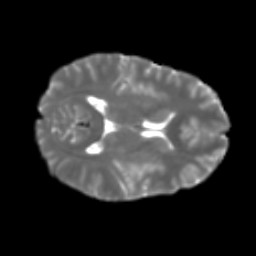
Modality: T2w
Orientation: axial
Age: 21
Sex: female
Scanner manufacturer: ge
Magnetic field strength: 3 T
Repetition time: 7.8 s
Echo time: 0.0607 s